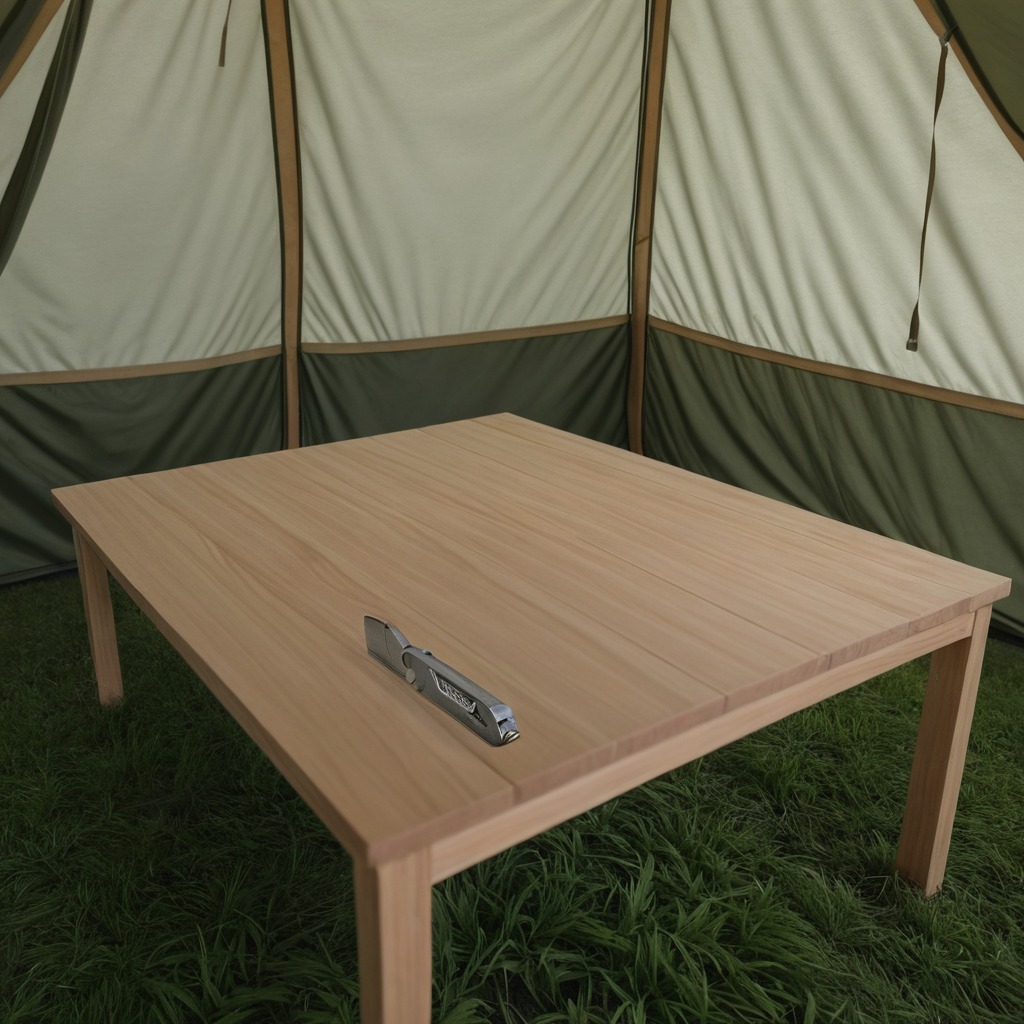
A utility knife is lying on the wooden table in the jungle field workshop tent.